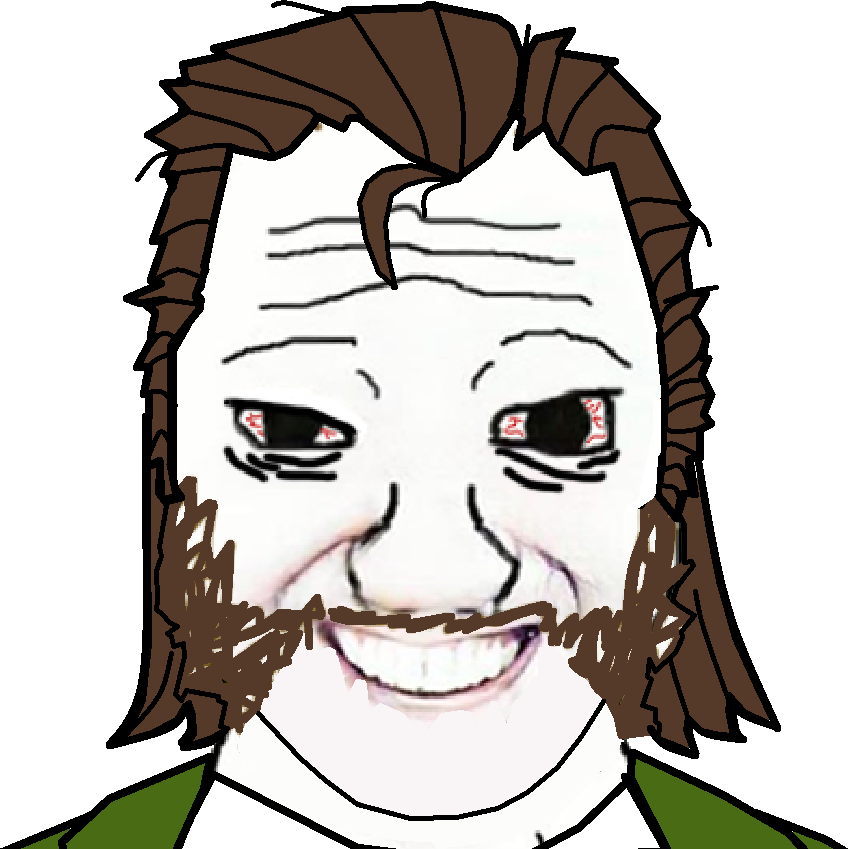
Label: 5_Coomer